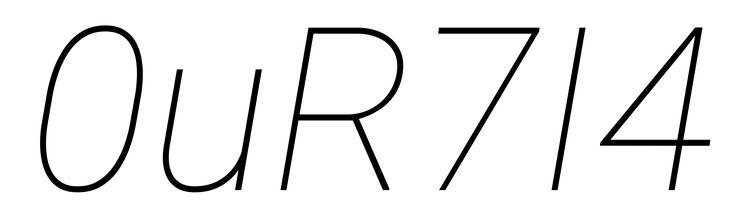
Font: Roboto-Italic_Thin_Italic